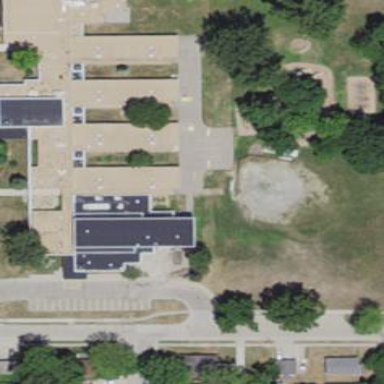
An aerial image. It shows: School building.